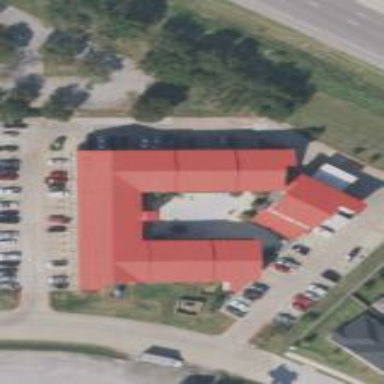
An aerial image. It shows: Hotel building.